Interaction volume radius: 5 \u00c5
Interaction volume height: 15 \u00c5
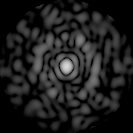
Disorder parameter: 0.8543